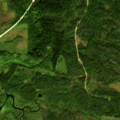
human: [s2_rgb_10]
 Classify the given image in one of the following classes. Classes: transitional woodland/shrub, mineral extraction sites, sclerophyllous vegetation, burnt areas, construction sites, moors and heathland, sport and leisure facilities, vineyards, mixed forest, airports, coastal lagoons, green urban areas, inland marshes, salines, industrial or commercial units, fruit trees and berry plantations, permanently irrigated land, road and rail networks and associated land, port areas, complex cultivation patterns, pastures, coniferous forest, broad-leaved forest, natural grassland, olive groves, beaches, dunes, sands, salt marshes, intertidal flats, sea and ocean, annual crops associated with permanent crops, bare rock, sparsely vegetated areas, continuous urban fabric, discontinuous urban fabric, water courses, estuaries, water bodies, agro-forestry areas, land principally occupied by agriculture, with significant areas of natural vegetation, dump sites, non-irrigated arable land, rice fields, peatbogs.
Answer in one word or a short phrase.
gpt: coniferous forest, transitional woodland/shrub